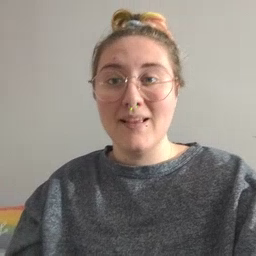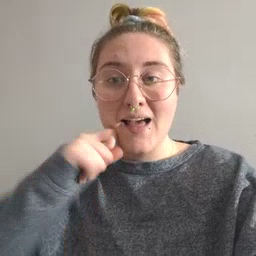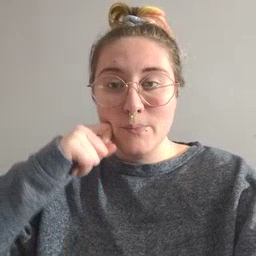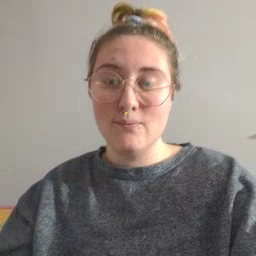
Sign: apple